【题型】选择题　【知识点】函数　【难度】easy
已知函数$f(x)$的导函数为$f'(x)$，如图是函数$y=xf'(x)$在$[-2,2]$上的图象，则（）

A. $f(x)$在$[-1,0]$上单调递减
B. $f(x)$在$[0,1]$上单调递减
C. $f(x)$在$[-1,2]$上单调递增
D. $f(x)$在$[-2,0]$上单调递增

\vspace{1em}
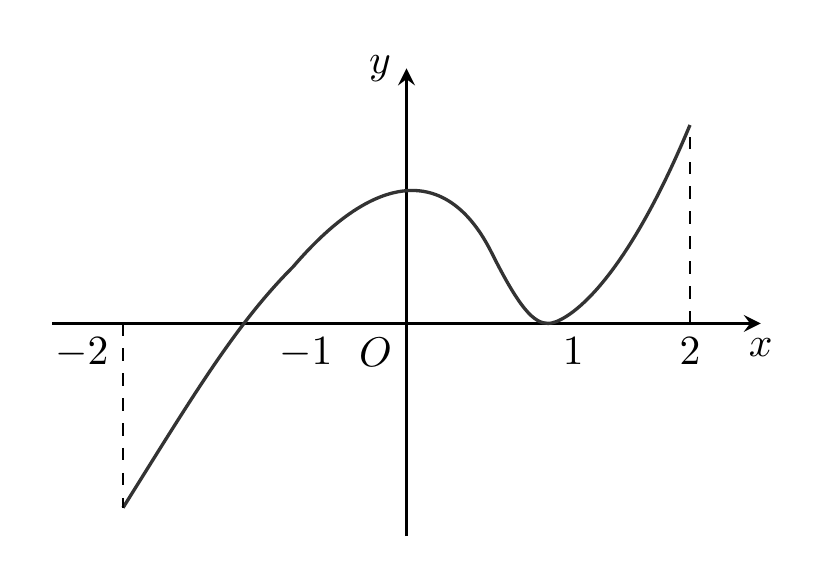
【解答】
【答案】A

\vspace{1em}

【分析】根据题意，结合函数$y=xf'(x)$的图像，得出$f'(x)$的正负，从而判断$f(x)$的单调性。

\vspace{1em}

【解答】解：对于A，当$x\in[-1,0]$时，$xf'(x)\ge 0$，所以$f'(x)\le 0$，$f(x)$单调递减，选项A正确；

对于B，当$x\in[0,1]$时，$xf'(x)\ge 0$，所以$f'(x)\ge 0$，$f(x)$单调递增，选项B错误；

对于C，由选项A知，$f(x)$在$[-1,0]$上单调递减，选项C错误；

对于D，由选项A知，$f(x)$在$[-1,0]$上单调递减，选项D错误。

故选：A.

\vspace{1em}

【点评】本题考查了利用导数判断函数的单调性，是基础题。